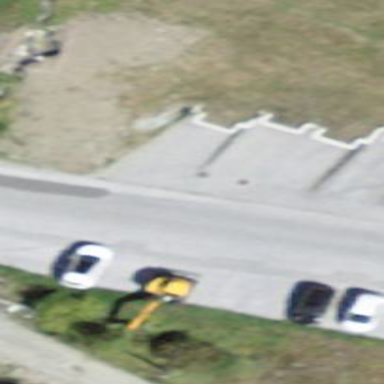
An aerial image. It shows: Street-side parking area.